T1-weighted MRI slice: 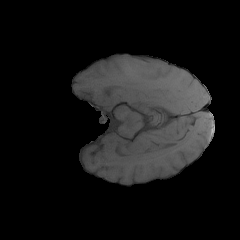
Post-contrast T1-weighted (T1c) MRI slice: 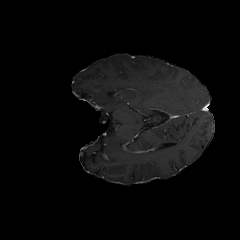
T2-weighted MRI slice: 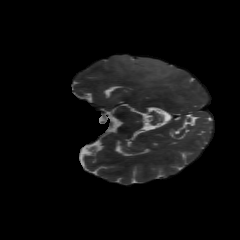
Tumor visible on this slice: yes